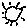
Label: sun